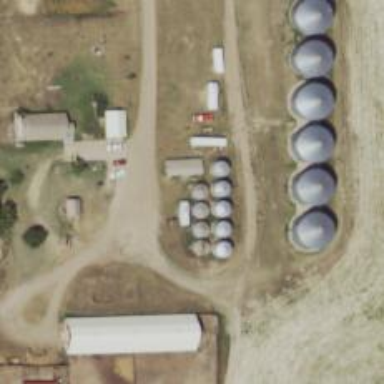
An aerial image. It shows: Silo.